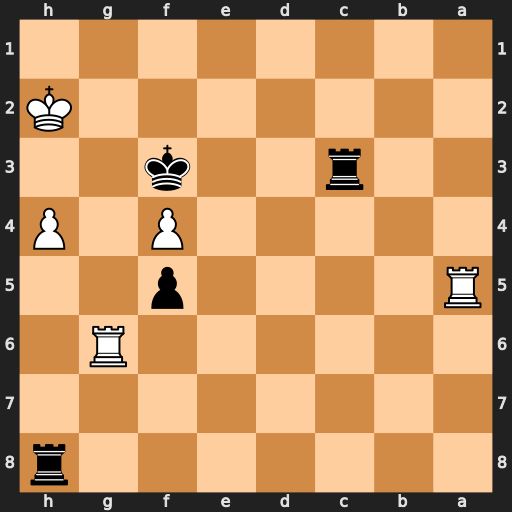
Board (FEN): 7r/8/6R1/R4p2/5P1P/2r2k2/7K/8
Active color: b
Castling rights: -
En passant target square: -
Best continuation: Rxh4+ Kg1 Rc1#